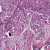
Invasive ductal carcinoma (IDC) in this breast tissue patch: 0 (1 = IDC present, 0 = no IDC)